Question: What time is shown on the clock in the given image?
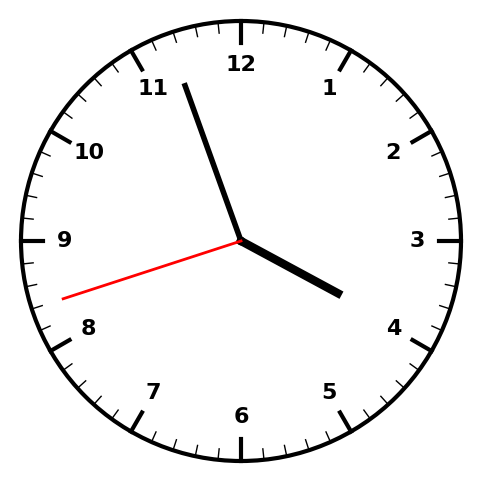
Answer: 03:56:42